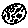
Label: moon